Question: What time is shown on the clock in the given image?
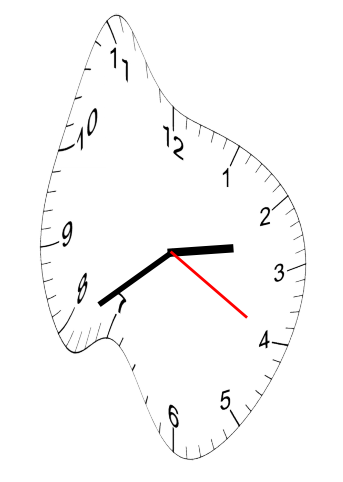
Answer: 02:39:20